Question: I have been trying to make an ActionBar for a while now. At first I decided just to draw it as an image (2nd actionBar in the image below) but noticed that on some of the devices that Image wouldn't take up the whole screen width. As for the original ActionBar I use this code in my main Activity onCreate method:
'''
final ActionBar actionBar = getActionBar();
@SuppressWarnings("deprecation")
BitmapDrawable background = new BitmapDrawable (BitmapFactory.decodeResource(getResources(), R.drawable.actionbar));
actionBar.setBackgroundDrawable(background);
//actionBar.setIcon(android.R.color.transparent);
actionBar.setDisplayShowTitleEnabled(false);
'''
The first ActionBar has a light theme with the image being stretched. How can I make it to be transparent and is there a way to set ActionBar height so it wouldn't look that stretched ? I also tried doing this with styles and had the same result.
I followed vinitius answer so I now have this: <URL> the image is 482x104 and my phone is 480x800. This is the same problem that happened when using it as plain image. Image is in drawable-hdpi folder.
by adding android:scaleType="fitXY" to the ImageView it will make the whole image stretched.
actionbar_layout.xml
'''
<?xml version="1.0" encoding="utf-8"?>
<RelativeLayout xmlns:android="http://schemas.android.com/apk/res/android"
android:layout_width="fill_parent"
android:layout_height="wrap_content"
android:background="#<PHONE>"
android:orientation="vertical" >
<View
android:layout_width="match_parent"
android:layout_height="50dp"
android:background="#3383A8" />
<ImageView
android:id="@+id/imageView1"
android:layout_width="fill_parent"
android:layout_height="wrap_content"
android:layout_marginTop="10dp"
android:src="@drawable/actionbar" />
</RelativeLayout>
'''
If I add the image as a RelativeLayout background it fill not fit in the whole width on the bigger devices. If I use it as an image on bigger width devices it will be stretched. <URL>

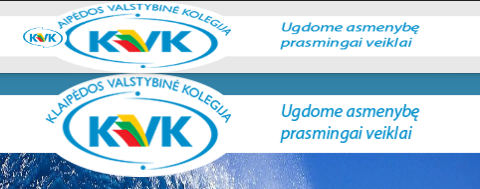
Answer: You can design your own 'actionBar' view, you may even inflate it from any xml, and then just:
'''
getActionBar().setCustomView(yourView);
getActionBar().setDisplayOptions(ActionBar.DISPLAY_SHOW_CUSTOM);
'''
To adjust the height of your bar, you could do it like this:
'''
<!-- Application theme. -->
<style name="AppTheme" parent="AppBaseTheme">
<item name="android:actionBarStyle">@style/MyActionBar</item>
</style>
<!-- the theme applied to the application or activity -->
<style name="CustomActionBarTheme" parent="@android:style/Theme.Holo.Light.DarkActionBar">
<item name="android:actionBarStyle">@style/MyActionBar</item>
</style>
<!-- ActionBar styles -->
<style name="MyActionBar" parent="@android:style/Widget.Holo.Light.ActionBar.Solid.Inverse">
<!-- the height you desire according to your dimen -->
<item name="android:height">@dimen/action_bar_height</item>
</style>
'''
Then, apply your theme. It works for me